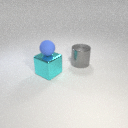
large gray metal cylinder to the right of large cyan metal cube